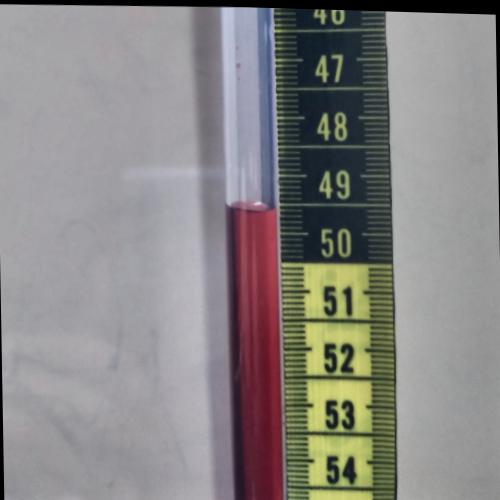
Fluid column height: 49.6 cm